Interaction volume radius: 5 \u00c5
Interaction volume height: 40 \u00c5
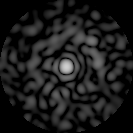
Disorder parameter: 0.8294